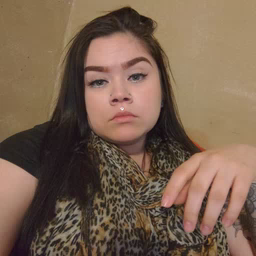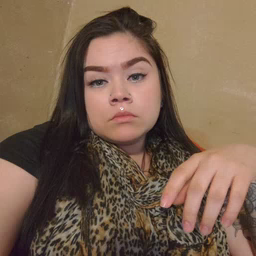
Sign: pajamas